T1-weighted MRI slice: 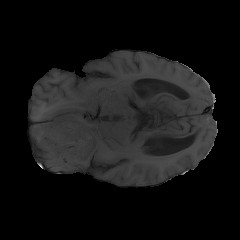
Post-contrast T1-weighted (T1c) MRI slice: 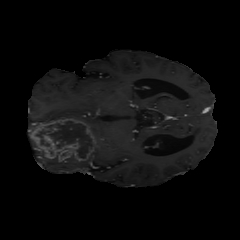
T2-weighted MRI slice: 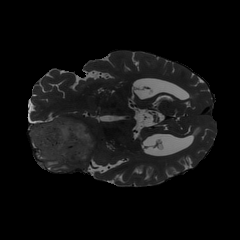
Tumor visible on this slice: yes